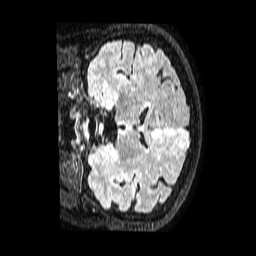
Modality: FLAIR
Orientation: coronal
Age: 51
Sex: female
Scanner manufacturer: philips
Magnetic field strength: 1.5 T
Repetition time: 4.8 s
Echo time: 0.3 s